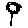
Label: flower